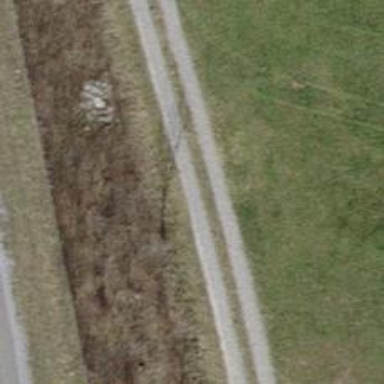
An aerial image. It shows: Track with grade 3 pebblestone surface.